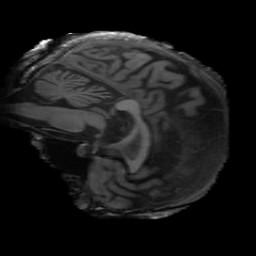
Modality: T1w
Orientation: sagittal
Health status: ill
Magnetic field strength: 3 T